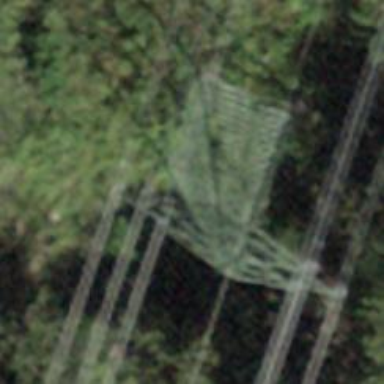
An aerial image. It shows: Power tower.